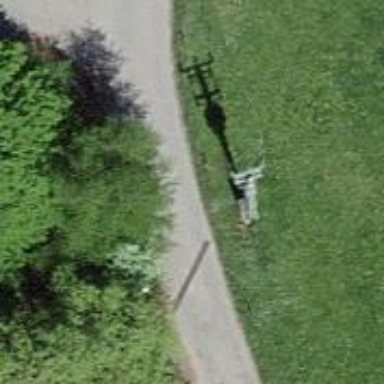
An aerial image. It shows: Distribution transformer attached to power pole.